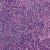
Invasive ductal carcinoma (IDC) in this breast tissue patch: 1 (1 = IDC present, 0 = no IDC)